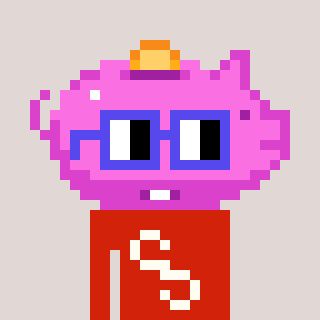
a pixel art character with square blue glasses, a piggybank-shaped head and a red-colored body on a warm background